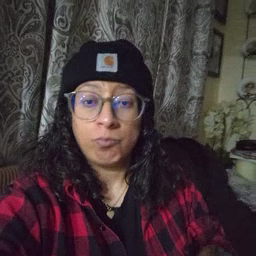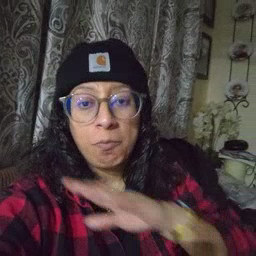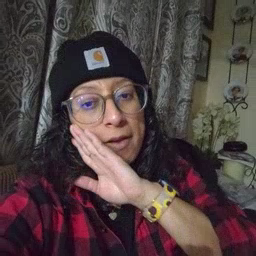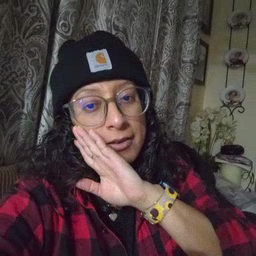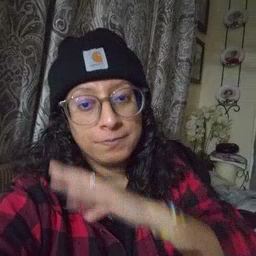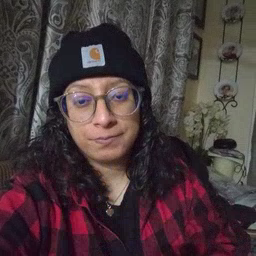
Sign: bed